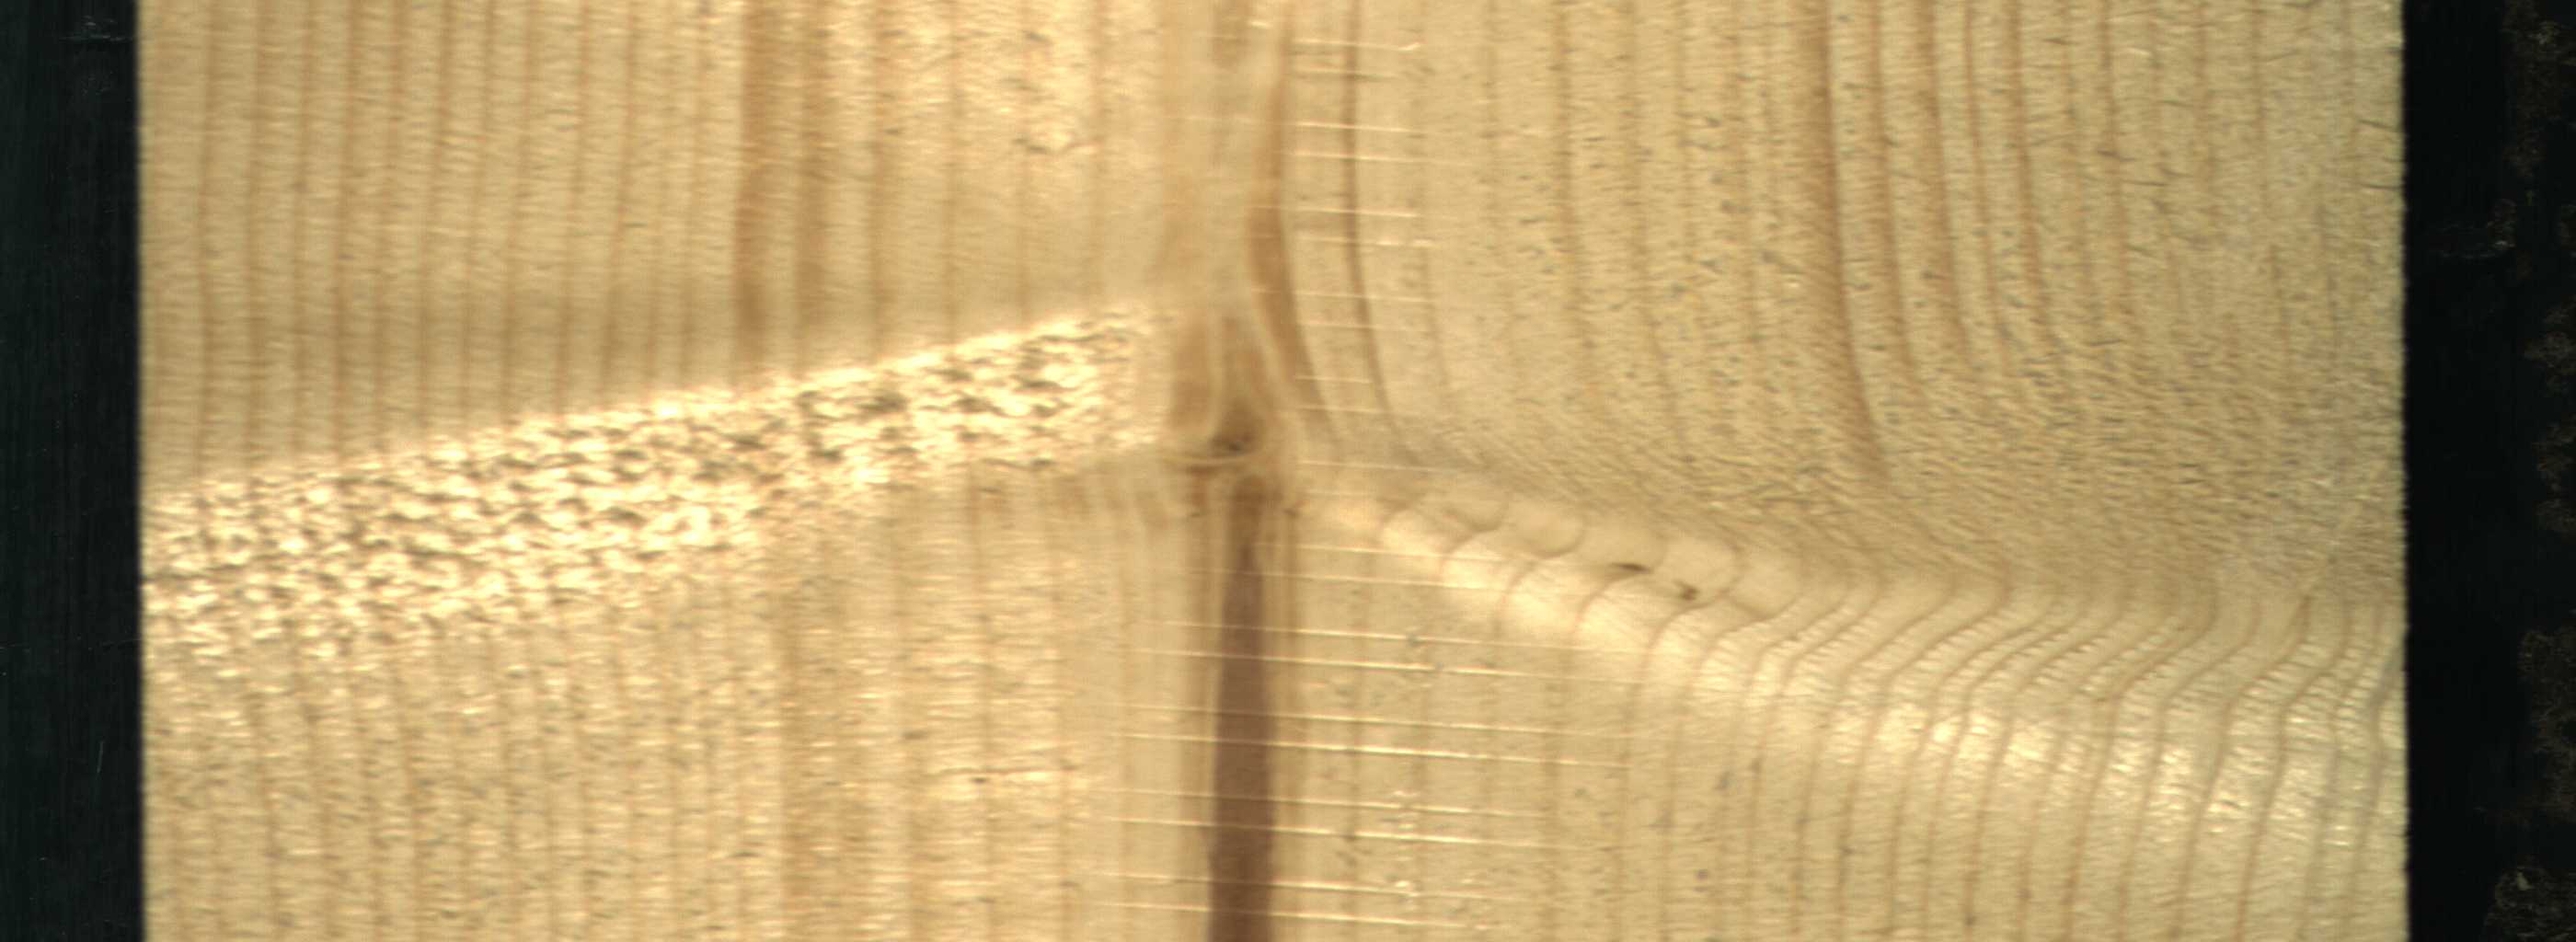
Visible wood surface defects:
Marrow